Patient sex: M
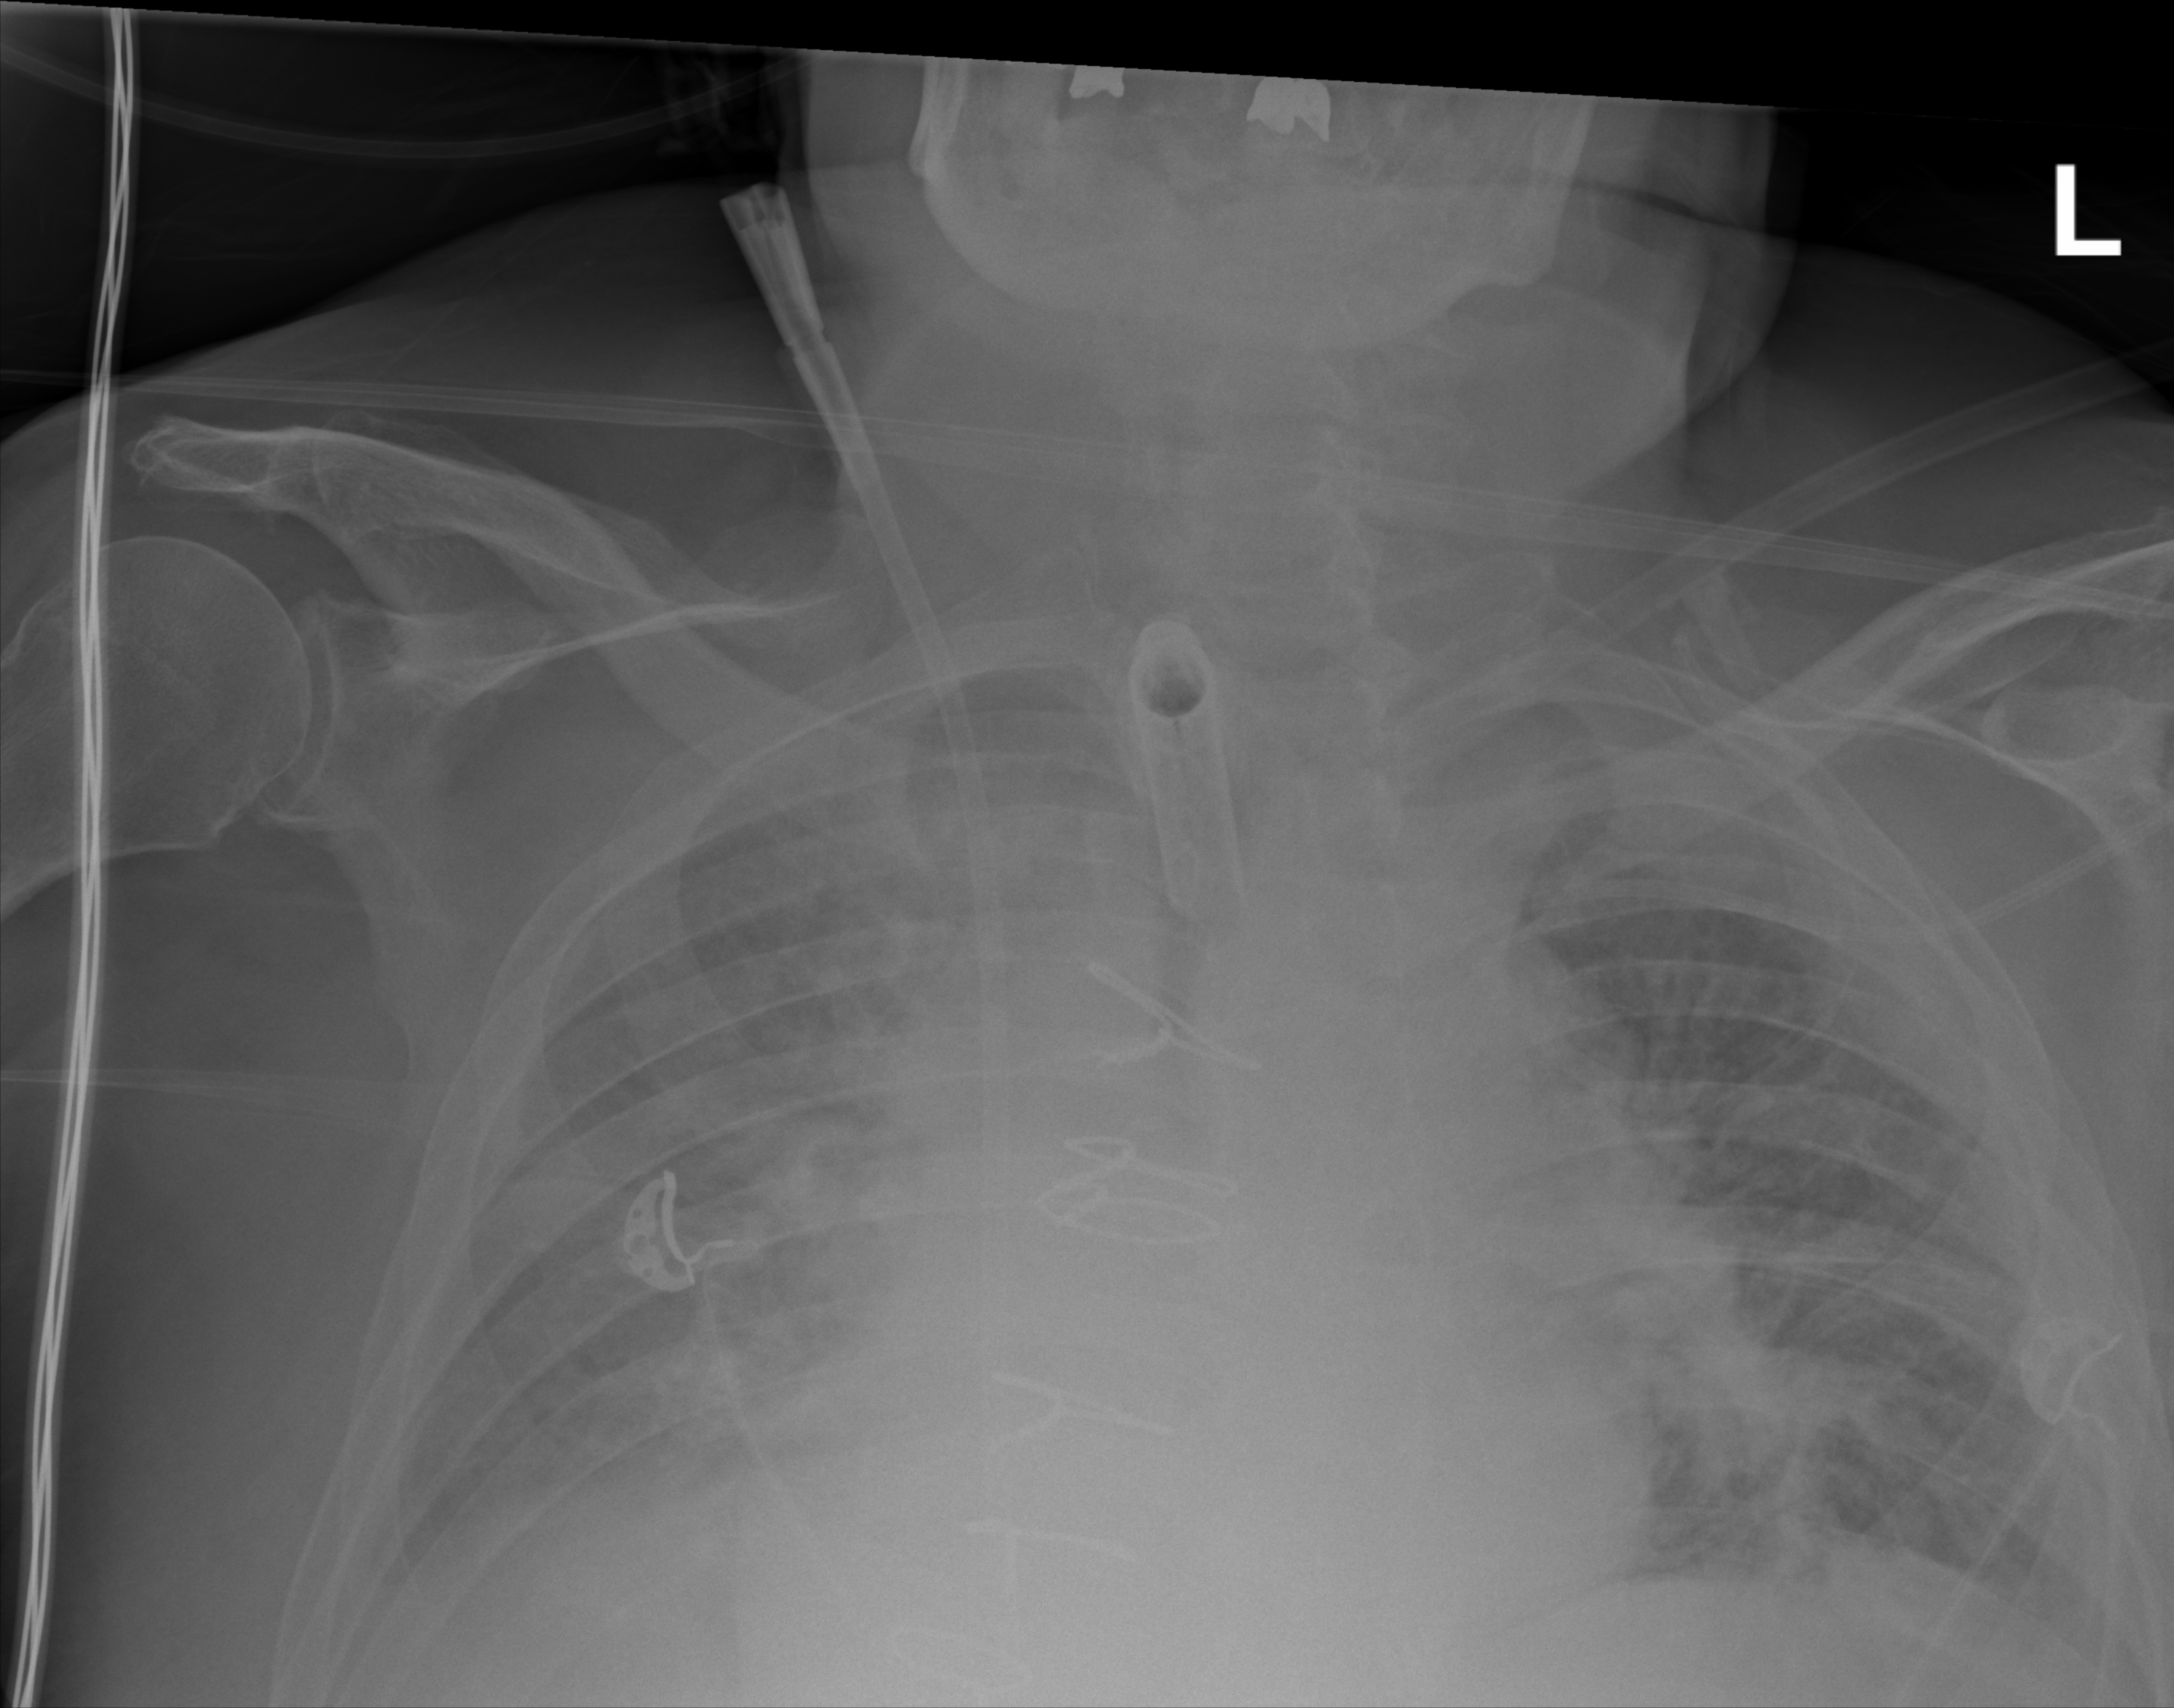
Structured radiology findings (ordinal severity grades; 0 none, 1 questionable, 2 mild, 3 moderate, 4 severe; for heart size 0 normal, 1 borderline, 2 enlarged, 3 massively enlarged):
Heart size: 2
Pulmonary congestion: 3
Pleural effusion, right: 3
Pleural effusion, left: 2
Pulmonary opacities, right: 3
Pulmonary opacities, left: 2
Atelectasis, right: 3
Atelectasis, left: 2